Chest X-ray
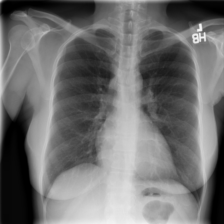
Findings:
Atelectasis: negative
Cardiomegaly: negative
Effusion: negative
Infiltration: positive
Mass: negative
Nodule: negative
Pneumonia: negative
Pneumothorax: negative
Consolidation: negative
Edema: negative
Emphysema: negative
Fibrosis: negative
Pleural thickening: negative
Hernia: negative